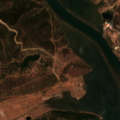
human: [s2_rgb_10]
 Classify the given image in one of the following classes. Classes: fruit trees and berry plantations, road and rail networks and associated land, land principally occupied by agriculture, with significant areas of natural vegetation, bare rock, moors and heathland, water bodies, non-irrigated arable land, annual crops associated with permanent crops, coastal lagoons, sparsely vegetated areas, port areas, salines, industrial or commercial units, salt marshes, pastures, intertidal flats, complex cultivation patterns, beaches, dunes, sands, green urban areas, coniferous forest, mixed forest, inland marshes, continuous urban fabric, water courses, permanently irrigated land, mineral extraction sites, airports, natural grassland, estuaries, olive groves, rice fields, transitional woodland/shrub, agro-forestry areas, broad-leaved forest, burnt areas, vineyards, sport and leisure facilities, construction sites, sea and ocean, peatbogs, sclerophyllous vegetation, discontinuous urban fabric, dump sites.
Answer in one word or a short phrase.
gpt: non-irrigated arable land, fruit trees and berry plantations, olive groves, sclerophyllous vegetation, transitional woodland/shrub, salt marshes, water courses